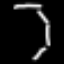
Label: octagon